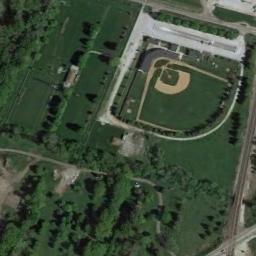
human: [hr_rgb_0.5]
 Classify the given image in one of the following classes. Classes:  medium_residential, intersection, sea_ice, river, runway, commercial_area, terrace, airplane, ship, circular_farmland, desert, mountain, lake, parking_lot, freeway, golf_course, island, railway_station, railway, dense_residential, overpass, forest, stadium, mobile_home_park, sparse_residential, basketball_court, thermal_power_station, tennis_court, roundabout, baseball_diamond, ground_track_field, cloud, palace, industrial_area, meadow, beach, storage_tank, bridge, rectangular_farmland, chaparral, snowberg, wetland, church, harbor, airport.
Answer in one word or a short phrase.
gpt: baseball_diamond